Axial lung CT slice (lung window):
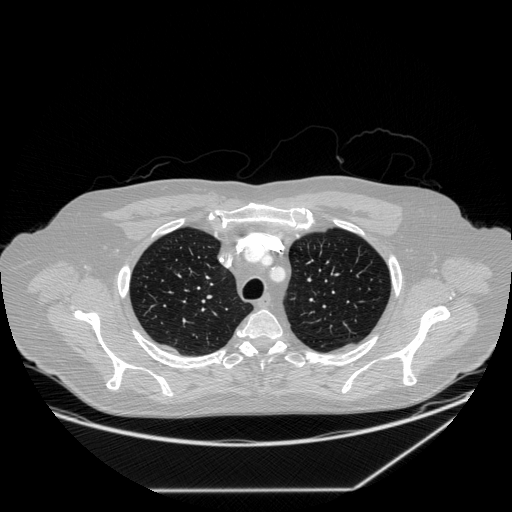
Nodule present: no